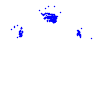
Particle: pion